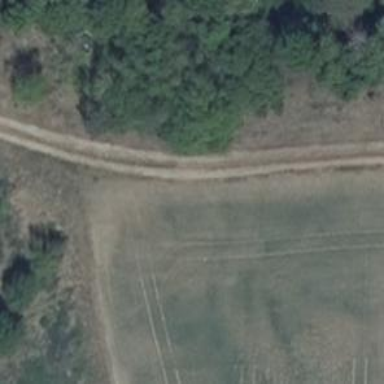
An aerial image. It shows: Track with grade 3 tracktype.